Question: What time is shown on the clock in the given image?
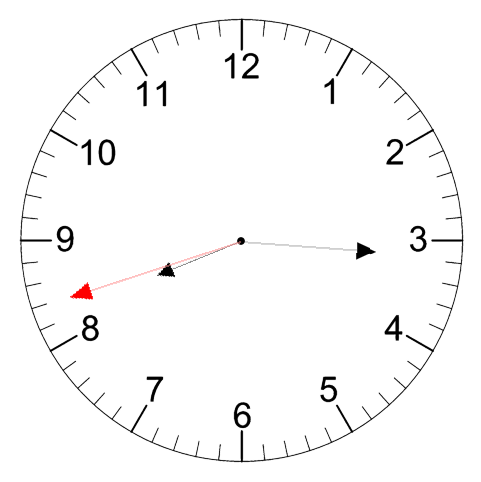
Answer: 08:15:42